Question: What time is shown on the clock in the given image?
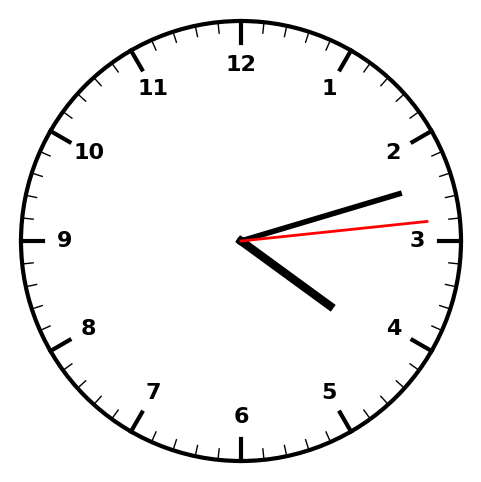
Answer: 04:12:14